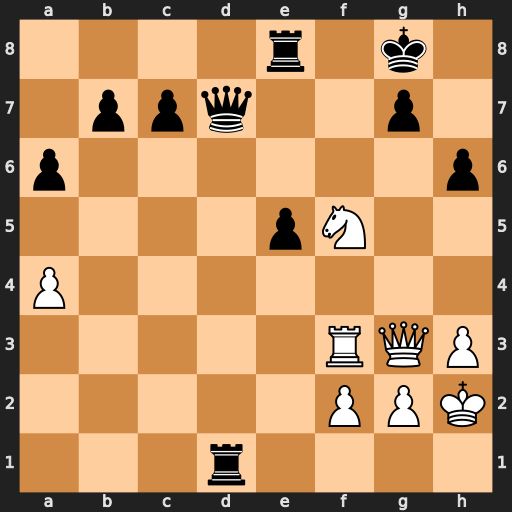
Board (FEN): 4r1k1/1ppq2p1/p6p/4pN2/P7/5RQP/5PPK/3r4
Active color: w
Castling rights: -
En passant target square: -
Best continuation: Nxh6+ Kh7 Rf7 Qxf7 Nxf7